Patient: sex F, age 62
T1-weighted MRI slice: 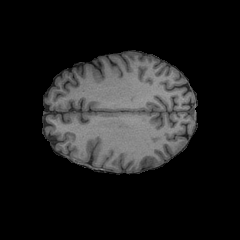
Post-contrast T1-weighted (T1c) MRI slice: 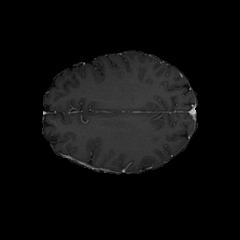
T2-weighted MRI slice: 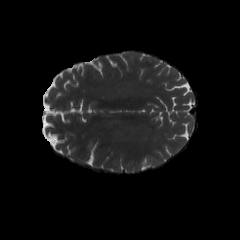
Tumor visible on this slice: no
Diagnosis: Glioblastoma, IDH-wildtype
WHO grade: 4